Field crop: maize
Growth stage: 1
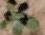
Species: chenopodium